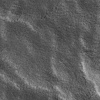
Atmospheric dust classification: not_dusty